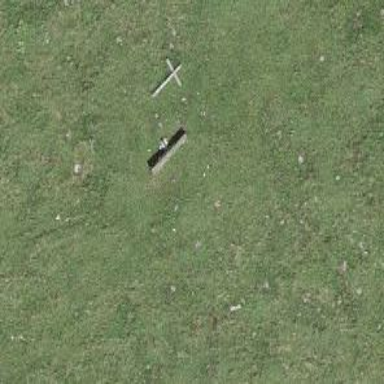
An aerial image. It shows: Bench.